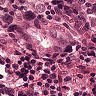
Metastatic tissue present: yes